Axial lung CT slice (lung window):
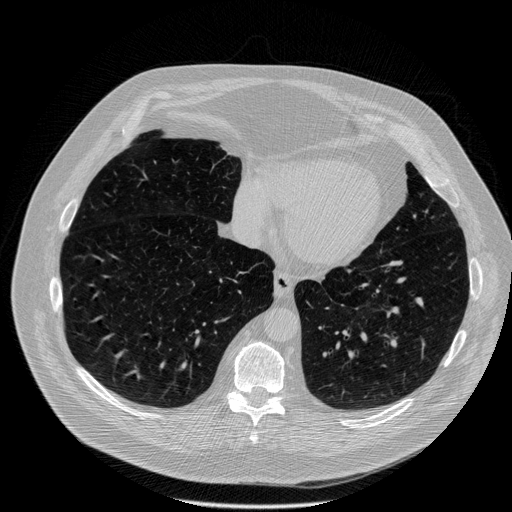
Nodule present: no